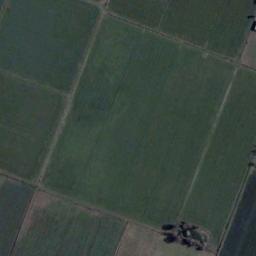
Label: rectangular_farmland